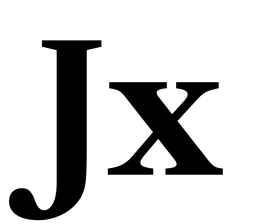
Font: LibreCaslonText_Bold